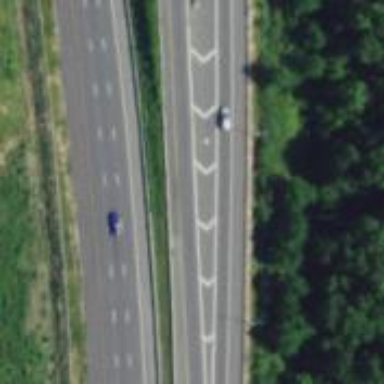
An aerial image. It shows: Asphalt motorway link.